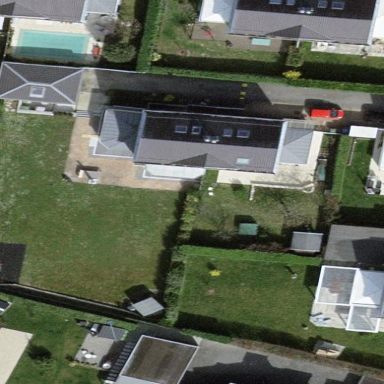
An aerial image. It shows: Garden enclosed by fence.